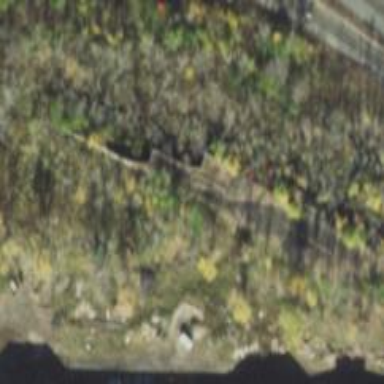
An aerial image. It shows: Abandoned railway.